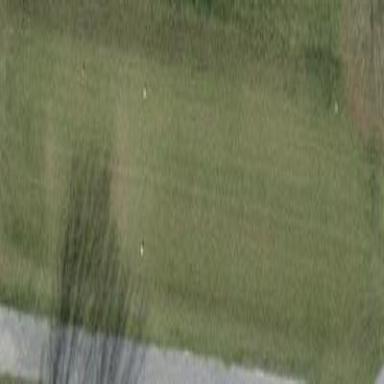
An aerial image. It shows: Golf tee.